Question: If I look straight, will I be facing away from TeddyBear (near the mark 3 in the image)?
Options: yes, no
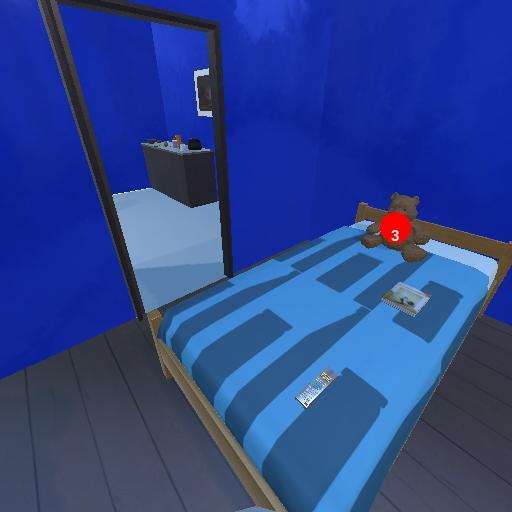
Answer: yes